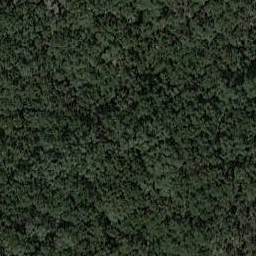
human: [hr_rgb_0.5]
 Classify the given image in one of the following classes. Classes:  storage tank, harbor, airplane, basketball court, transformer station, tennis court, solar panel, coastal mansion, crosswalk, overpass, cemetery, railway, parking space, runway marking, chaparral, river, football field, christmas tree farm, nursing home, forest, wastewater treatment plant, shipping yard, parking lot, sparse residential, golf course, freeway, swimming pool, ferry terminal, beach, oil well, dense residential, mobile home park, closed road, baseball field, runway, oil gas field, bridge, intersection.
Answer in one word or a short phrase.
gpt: forest